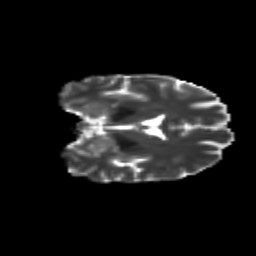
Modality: T2w
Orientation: coronal
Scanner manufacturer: siemens
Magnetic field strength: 3 T
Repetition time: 9.2 s
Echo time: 0.084 s